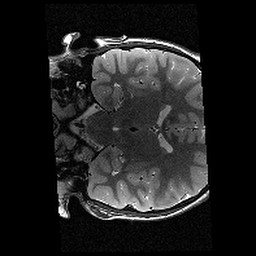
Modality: T2w
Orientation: coronal
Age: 11
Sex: male
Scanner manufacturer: siemens
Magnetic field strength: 3 T
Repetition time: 9.23 s
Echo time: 0.067 s